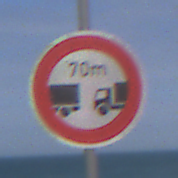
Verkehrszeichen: VerbotUnterschreitenMindestabstand
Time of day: Midday
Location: Outdoor (Nature)
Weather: PartlyCloudy
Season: NotSpecified
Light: Natural